Chest X-ray:
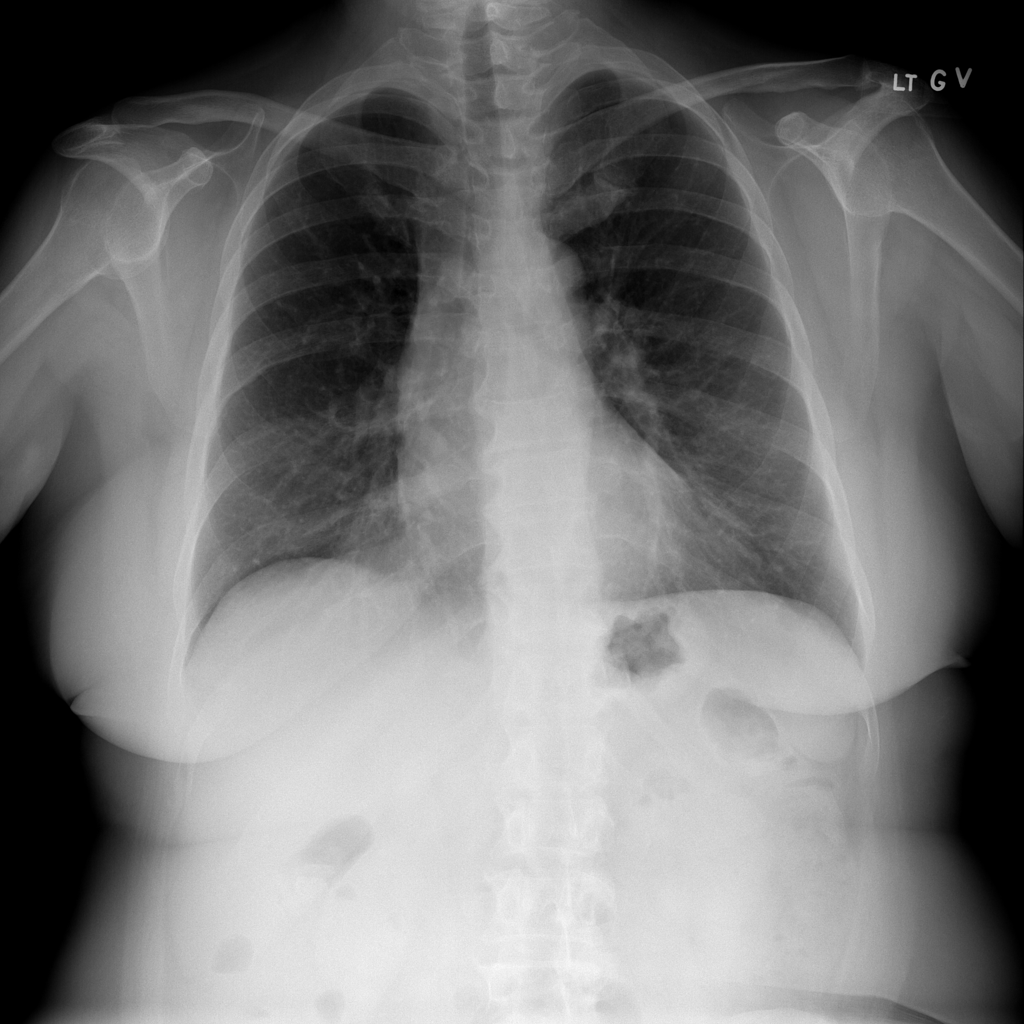
No abnormal finding: yes